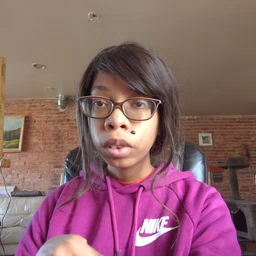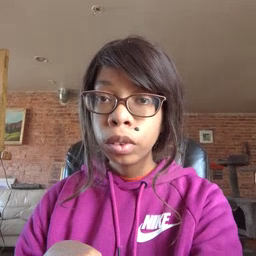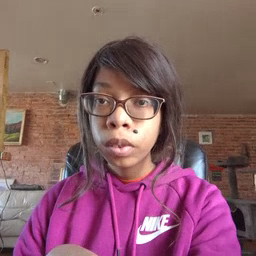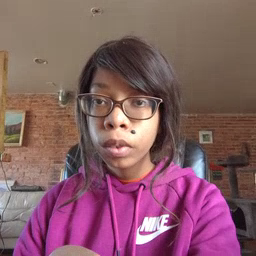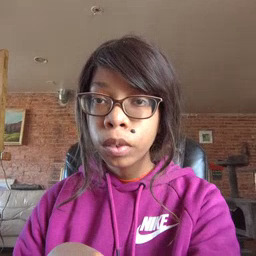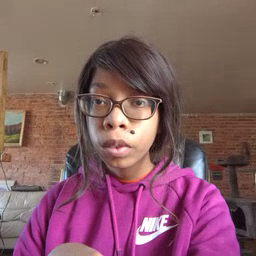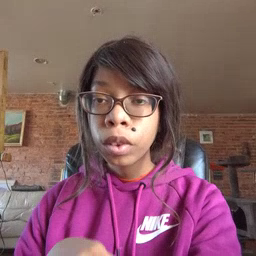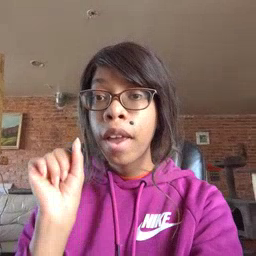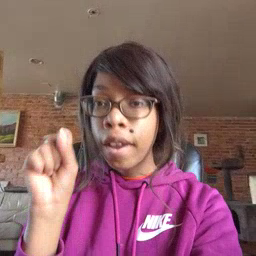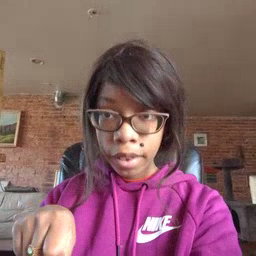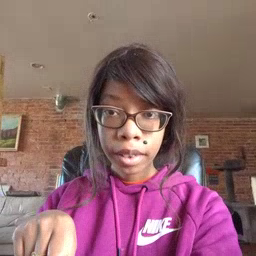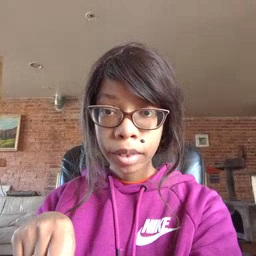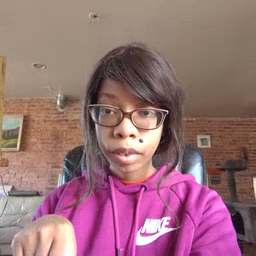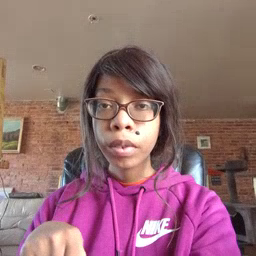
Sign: can